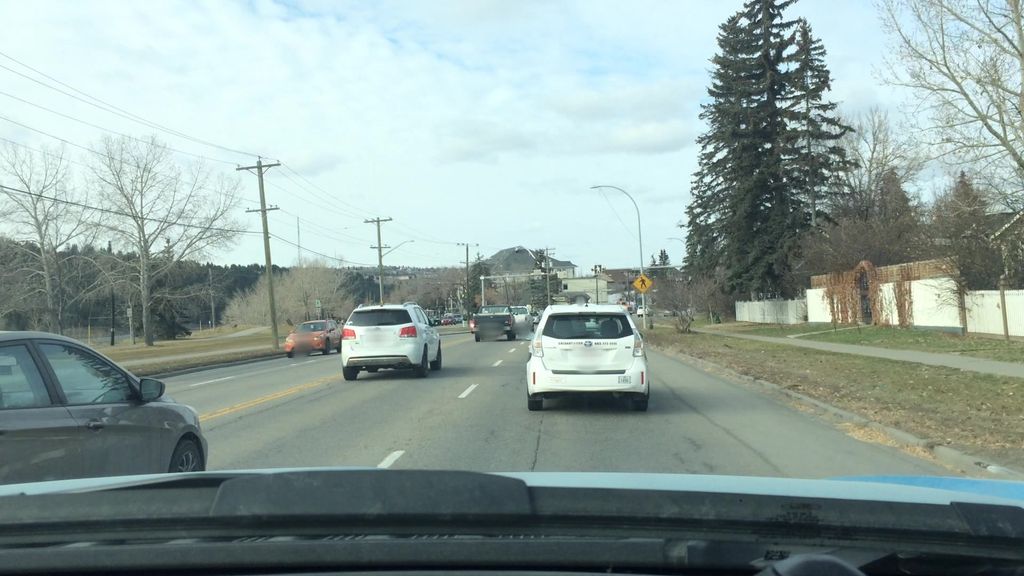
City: calgary